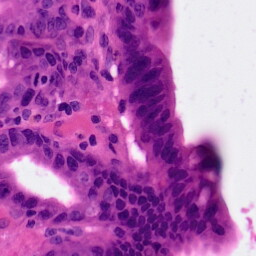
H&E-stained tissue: Pancreatic